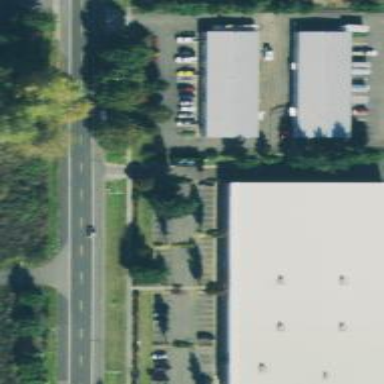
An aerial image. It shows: Commercial building adjacent to sports centre on leisure land.